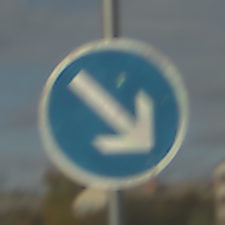
Verkehrszeichen: VorgeschriebeneVorbeifahrtRechts
Umgebung: Outdoor, RoadRail
Tageszeit: MorningAfternoon
Wetter: PartlyCloudy
Licht: Natural
Jahreszeit: NotSpecified
Kontrast: HighContrast